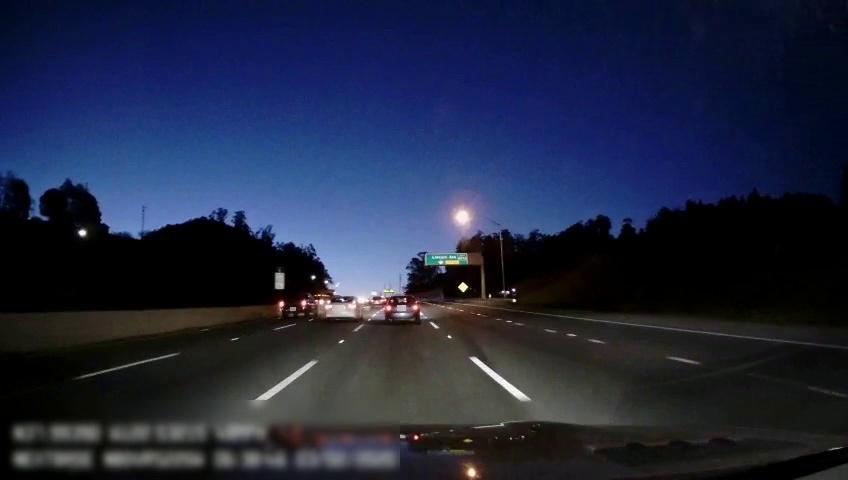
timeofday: Night
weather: Other
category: Drivable Space
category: Vehicles | SUV
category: Vehicles | Car
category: Vehicles | Truck
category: Vehicles | Car
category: Vehicles | Bus
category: Vehicles | Car
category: Lanes | Alternate Lane
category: Lanes | Alternate Lane
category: Lanes | Current Lane
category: Lanes | Current Lane
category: Lanes | Alternate Lane
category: Lanes | Alternate Lane
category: Traffic | Signs
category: Traffic | Signs
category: Traffic | Signs